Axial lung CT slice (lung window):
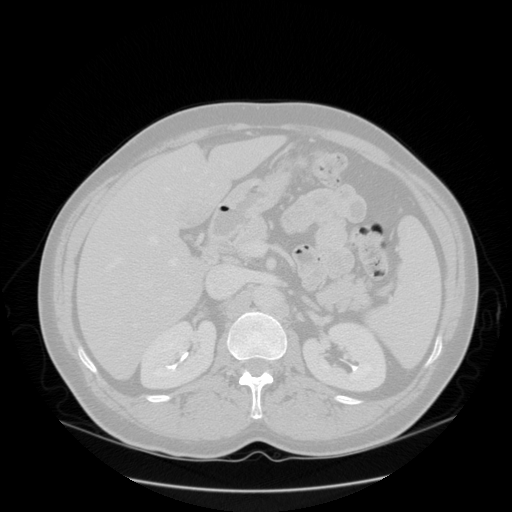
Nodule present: no